Interaction volume radius: 5 \u00c5
Interaction volume height: 25 \u00c5
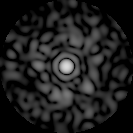
Disorder parameter: 0.8184